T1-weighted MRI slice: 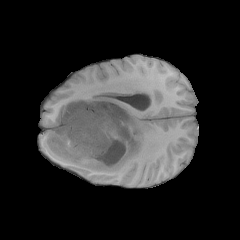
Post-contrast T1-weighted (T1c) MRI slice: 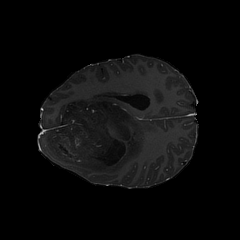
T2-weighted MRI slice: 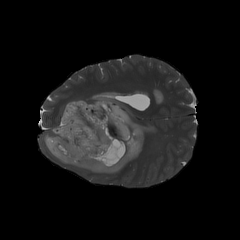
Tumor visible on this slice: yes